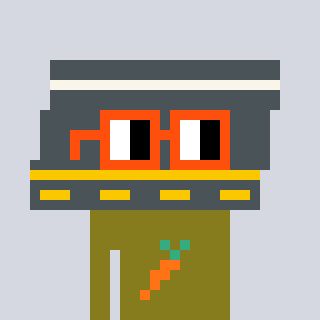
a pixel art character with square orange glasses, a road-shaped head and a gunk-colored body on a cool background